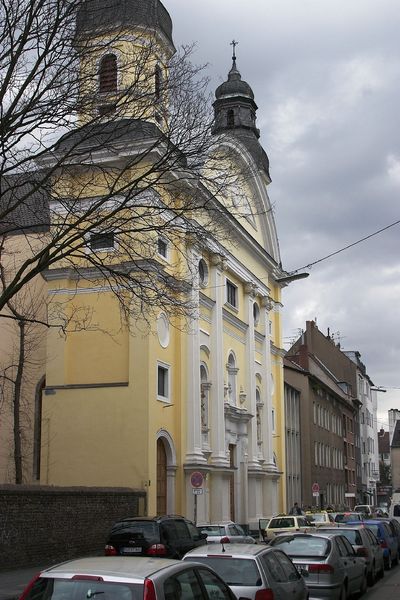
Titel: Ursulinenkirche ( Sankt CorpusChristi )
Künstler: Aloysius Bartolus
Standort: Köln, Machabäerstr. 75 (EU - D - NRW)
Schlagwörter: baum, weiß, gelb, grau, lampe, laterne, laternen, strasse, säule, säulen, haus, architektur, barock, häuser, kirche, renaissance, turm, fassade, italien, mauer, auto, rundbogen, stuck, foto, glockenturm, kreuz, türme, münchen, portal, portale, wien, bau, autos, fesnter, bauwerk, halteverbot, zweiturmfassade, rondo, parken, katholisch, plane, trier, sky, schallloch, car, church, door, house, window, josephsplatz, kirche gelb, st paulin, josefsplatz